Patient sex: F
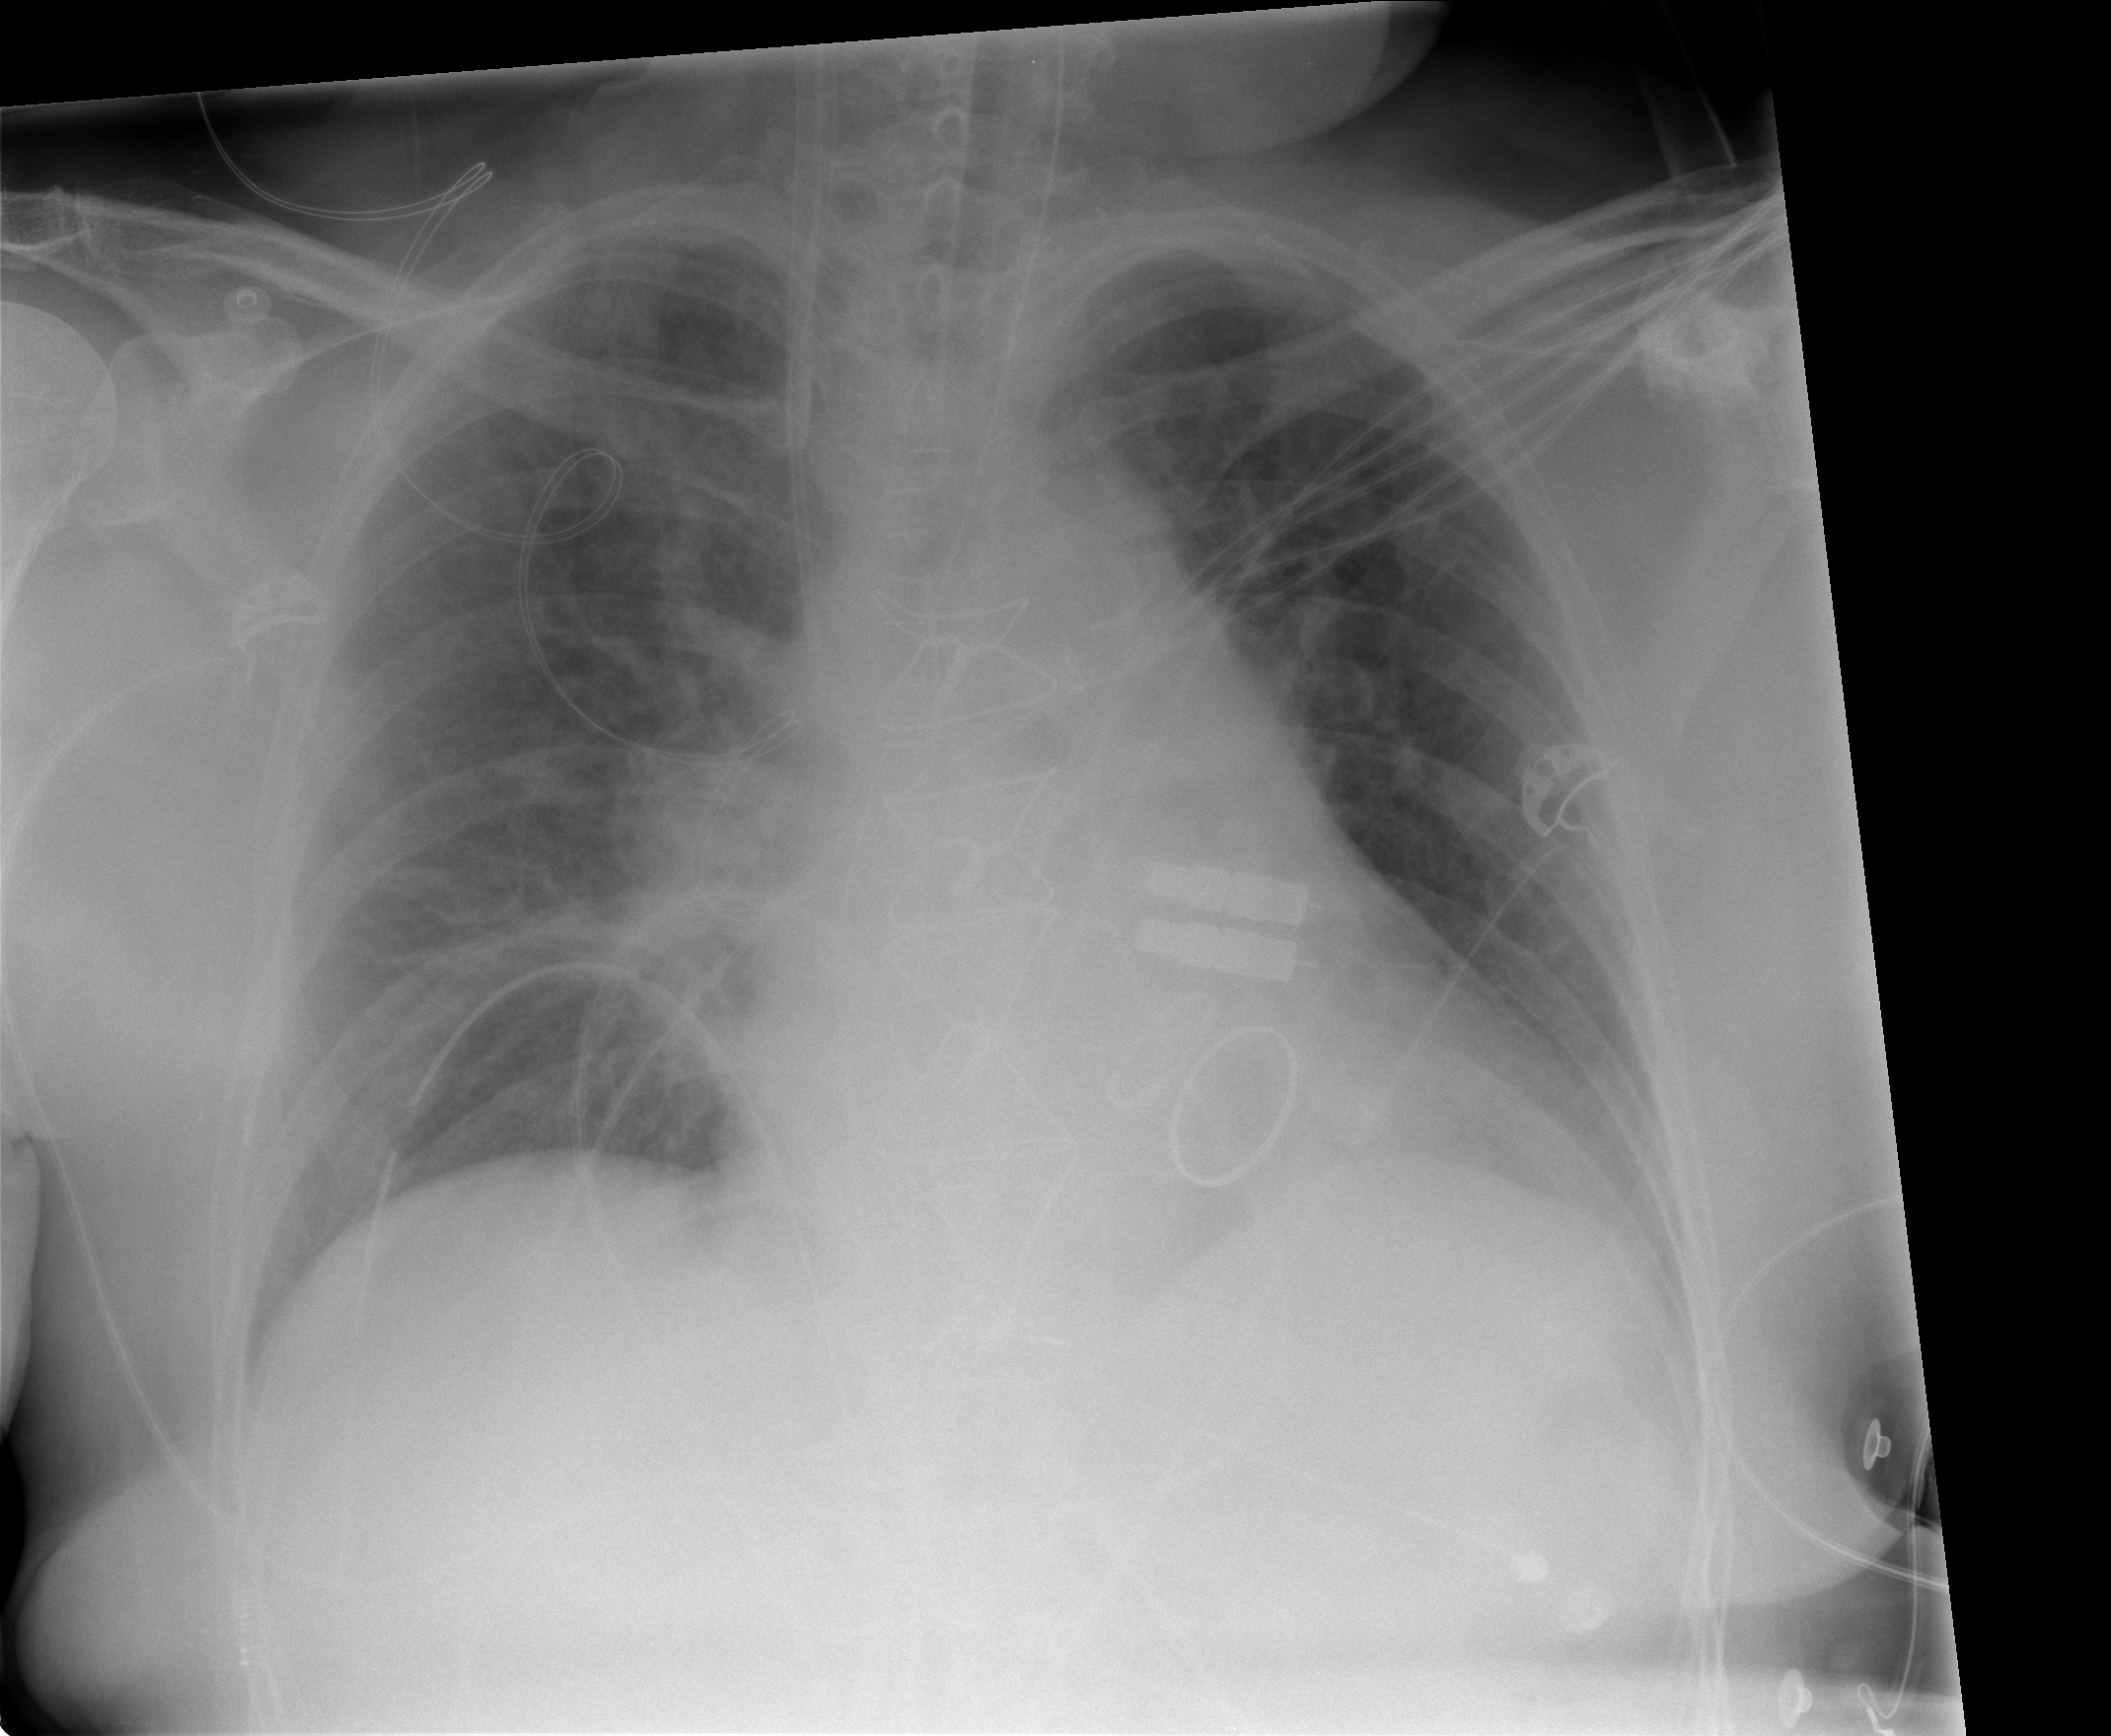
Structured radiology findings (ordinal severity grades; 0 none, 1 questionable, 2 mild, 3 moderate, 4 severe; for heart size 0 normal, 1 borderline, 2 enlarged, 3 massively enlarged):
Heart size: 2
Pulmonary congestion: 2
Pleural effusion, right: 0
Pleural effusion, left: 0
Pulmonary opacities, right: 0
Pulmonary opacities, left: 0
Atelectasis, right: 2
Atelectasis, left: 2